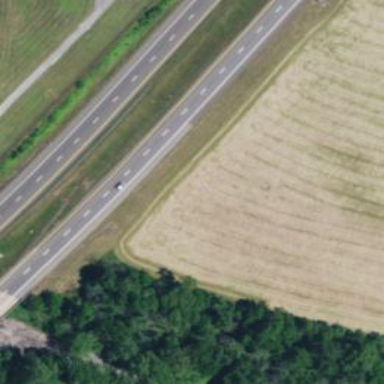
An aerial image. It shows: Expressway with asphalt surface classified as trunk highway.